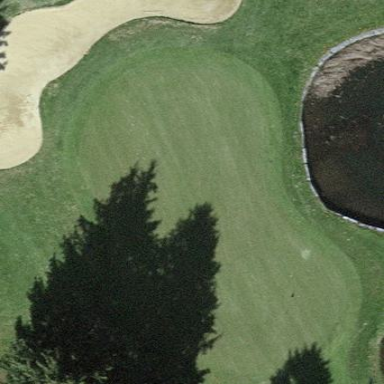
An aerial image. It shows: Sand bunker on golf course.